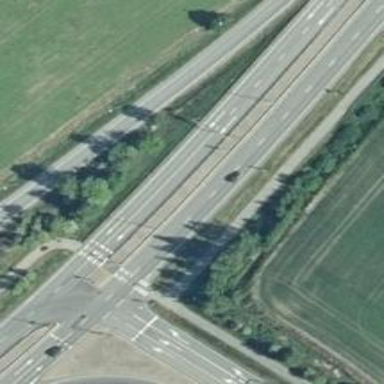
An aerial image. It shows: Asphalt road classified as trunk highway.